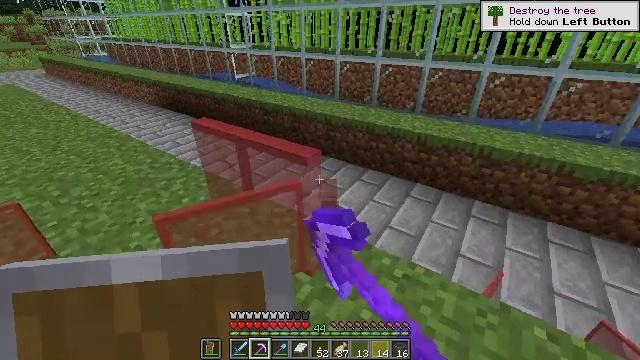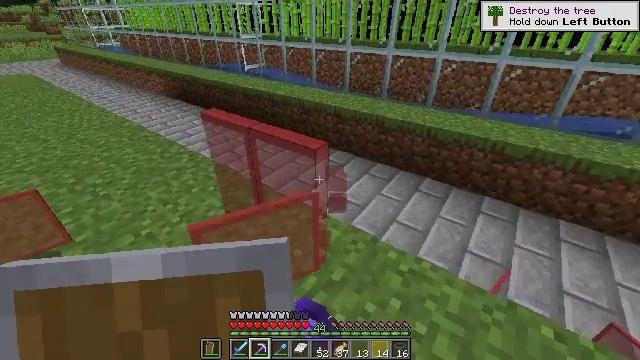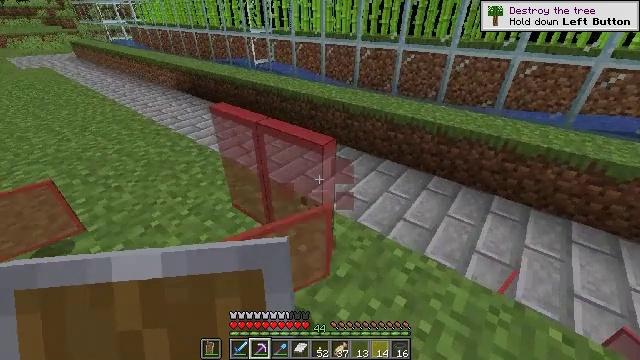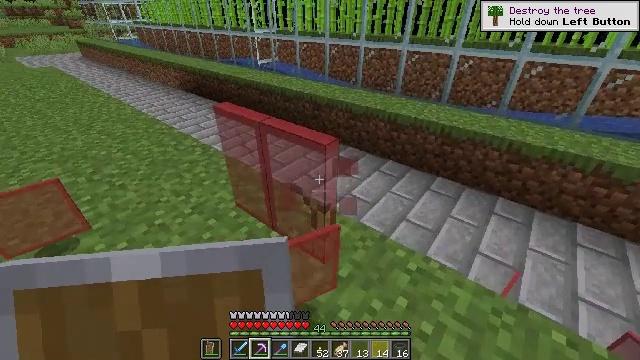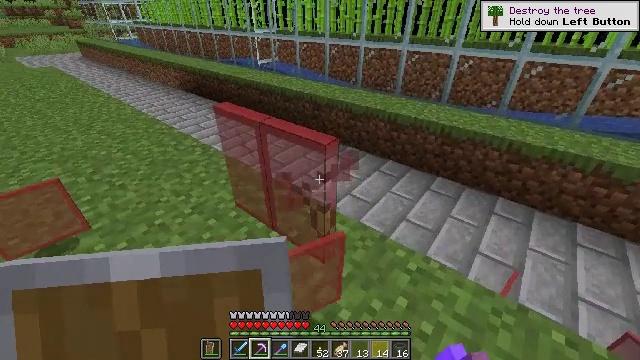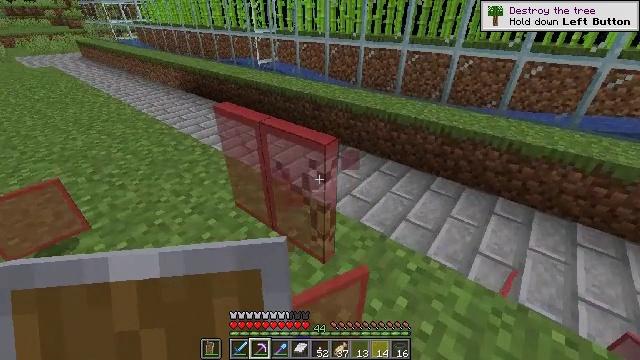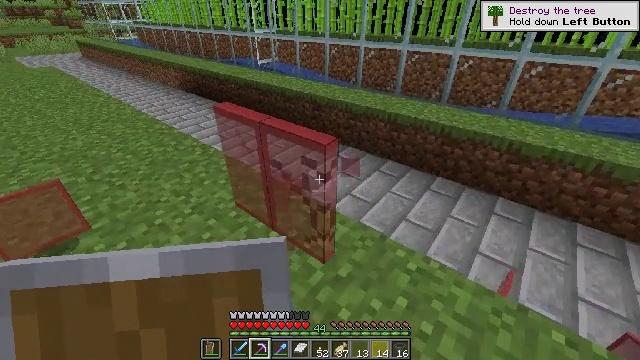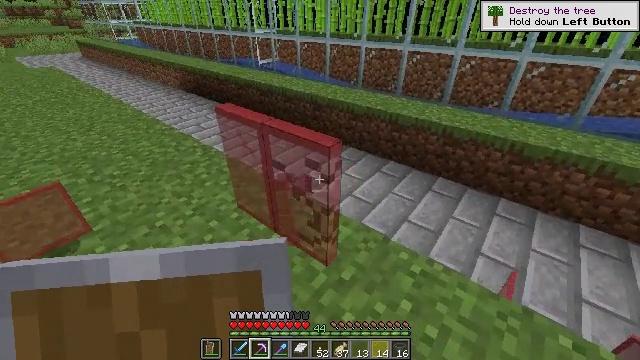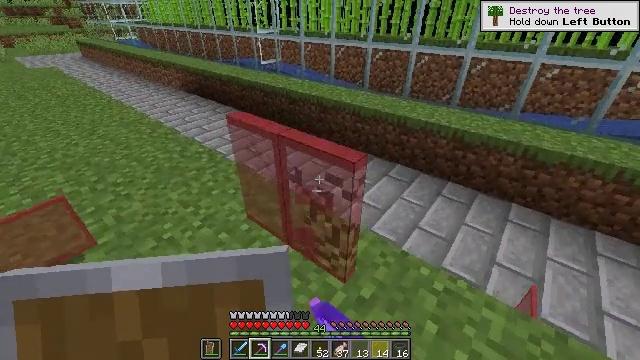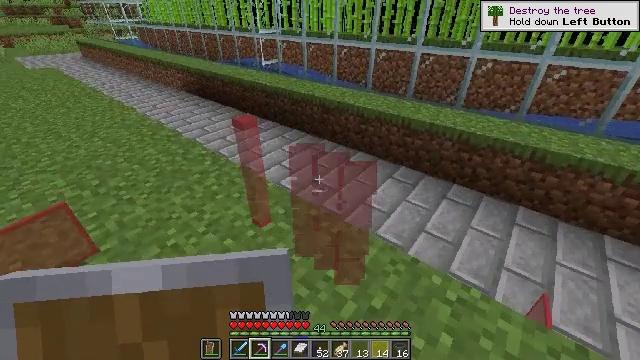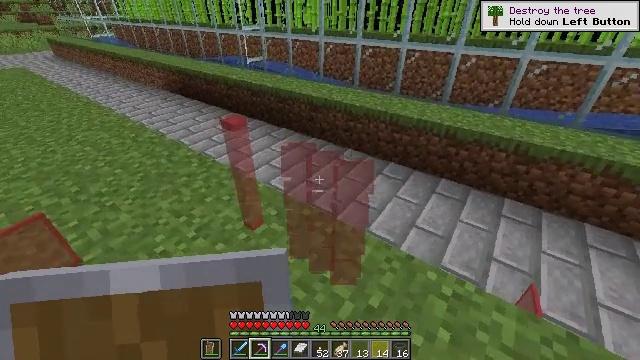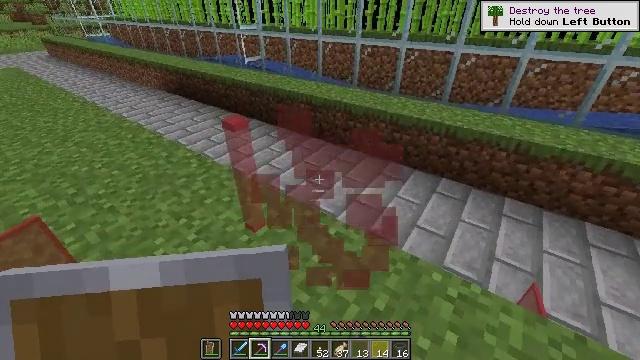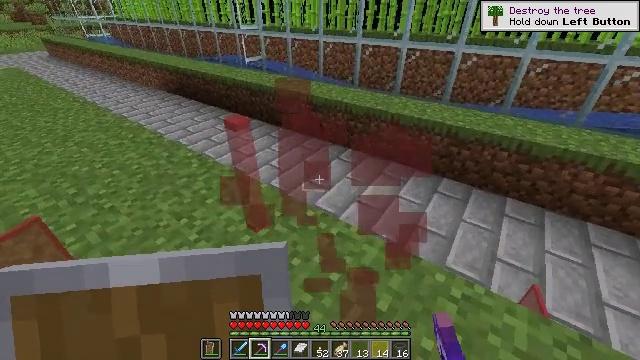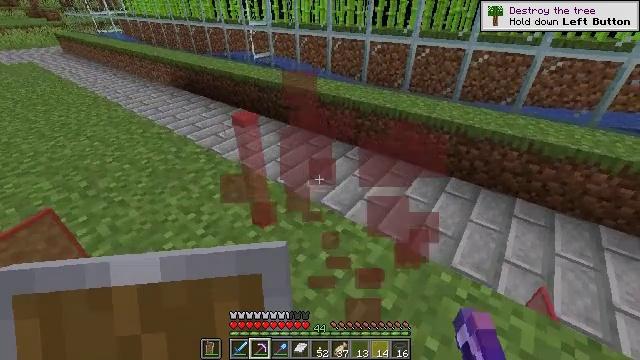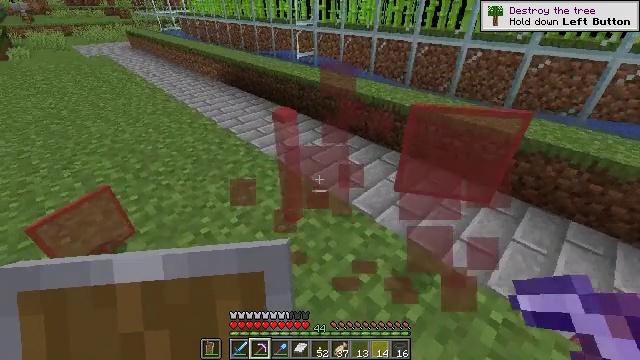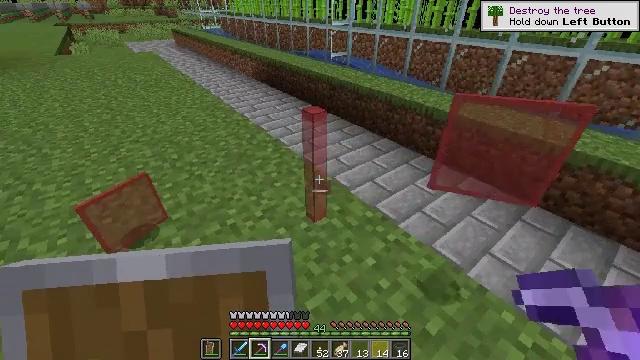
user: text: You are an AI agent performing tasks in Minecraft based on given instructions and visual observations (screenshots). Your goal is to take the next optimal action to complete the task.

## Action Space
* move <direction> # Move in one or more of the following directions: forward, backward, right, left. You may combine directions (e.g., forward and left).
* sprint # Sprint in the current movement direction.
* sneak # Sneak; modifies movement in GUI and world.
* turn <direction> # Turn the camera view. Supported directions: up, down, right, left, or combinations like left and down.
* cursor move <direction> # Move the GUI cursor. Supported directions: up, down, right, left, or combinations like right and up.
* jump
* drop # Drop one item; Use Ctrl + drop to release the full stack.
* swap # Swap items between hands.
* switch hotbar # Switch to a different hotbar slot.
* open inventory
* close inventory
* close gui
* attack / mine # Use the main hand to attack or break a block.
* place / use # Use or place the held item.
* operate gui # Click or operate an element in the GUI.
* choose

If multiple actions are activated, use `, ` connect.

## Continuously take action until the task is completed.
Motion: motion action
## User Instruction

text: Mine the red stained glass pane.
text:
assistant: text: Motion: turn left and down, attack / mine
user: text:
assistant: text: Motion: turn left, attack / mine
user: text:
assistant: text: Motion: attack / mine
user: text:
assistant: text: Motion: attack / mine
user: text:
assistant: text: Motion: attack / mine
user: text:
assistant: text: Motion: attack / mine
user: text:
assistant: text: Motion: move forward and move left, attack / mine
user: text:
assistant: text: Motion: move forward and move left, attack / mine
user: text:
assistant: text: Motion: attack / mine
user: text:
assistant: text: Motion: turn right, attack / mine
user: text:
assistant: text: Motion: attack / mine
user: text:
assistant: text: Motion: attack / mine
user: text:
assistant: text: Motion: turn left, attack / mine
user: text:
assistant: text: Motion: turn left, attack / mine
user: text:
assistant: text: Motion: turn left, attack / mine
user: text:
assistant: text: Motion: attack / mine
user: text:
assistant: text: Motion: attack / mine
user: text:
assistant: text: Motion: attack / mine
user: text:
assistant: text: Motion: attack / mine
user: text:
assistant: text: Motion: attack / mine
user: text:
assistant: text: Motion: attack / mine
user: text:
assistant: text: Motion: attack / mine
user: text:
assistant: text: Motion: attack / mine
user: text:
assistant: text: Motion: attack / mine
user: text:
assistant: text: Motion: attack / mine
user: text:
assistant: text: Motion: attack / mine
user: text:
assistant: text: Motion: attack / mine
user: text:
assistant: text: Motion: attack / mine
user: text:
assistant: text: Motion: attack / mine
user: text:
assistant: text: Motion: attack / mine